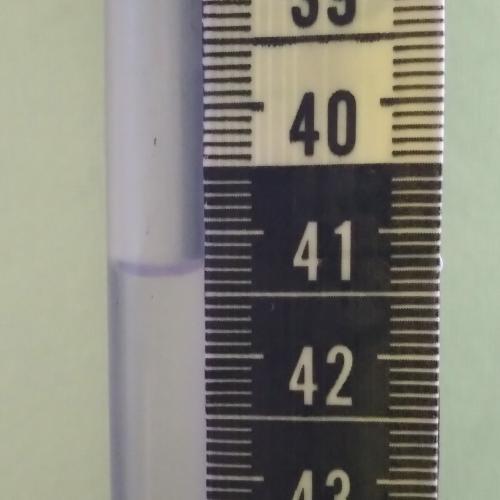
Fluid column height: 41.3 cm